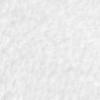
Label: no_change